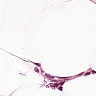
Metastatic tissue present: no